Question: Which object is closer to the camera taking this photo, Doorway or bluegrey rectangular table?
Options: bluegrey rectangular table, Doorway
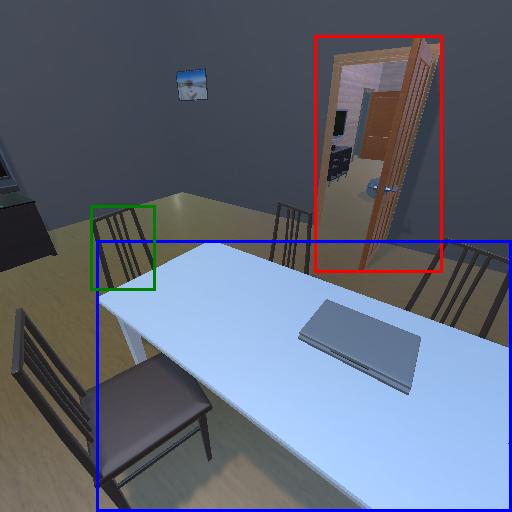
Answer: bluegrey rectangular table